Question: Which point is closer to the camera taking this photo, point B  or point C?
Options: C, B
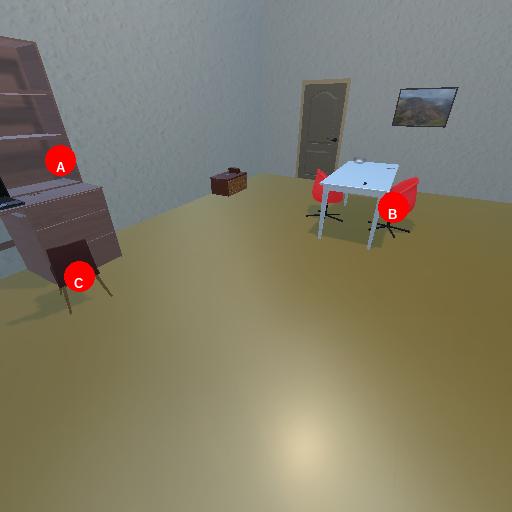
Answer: C